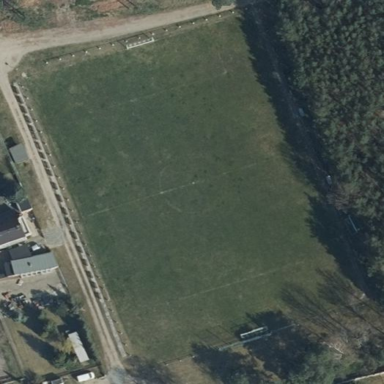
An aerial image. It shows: Soccer pitch with grass surface for leisure land.